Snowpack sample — Rabbit Ears Pass, Jackson County, Colorado, USA (12/17/25, 1:08 PM MST)
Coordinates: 40.387, -106.625
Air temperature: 34 °F
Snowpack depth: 46 cm
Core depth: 40 cm
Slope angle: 6°, slope face: 165°
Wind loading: medium
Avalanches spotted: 0
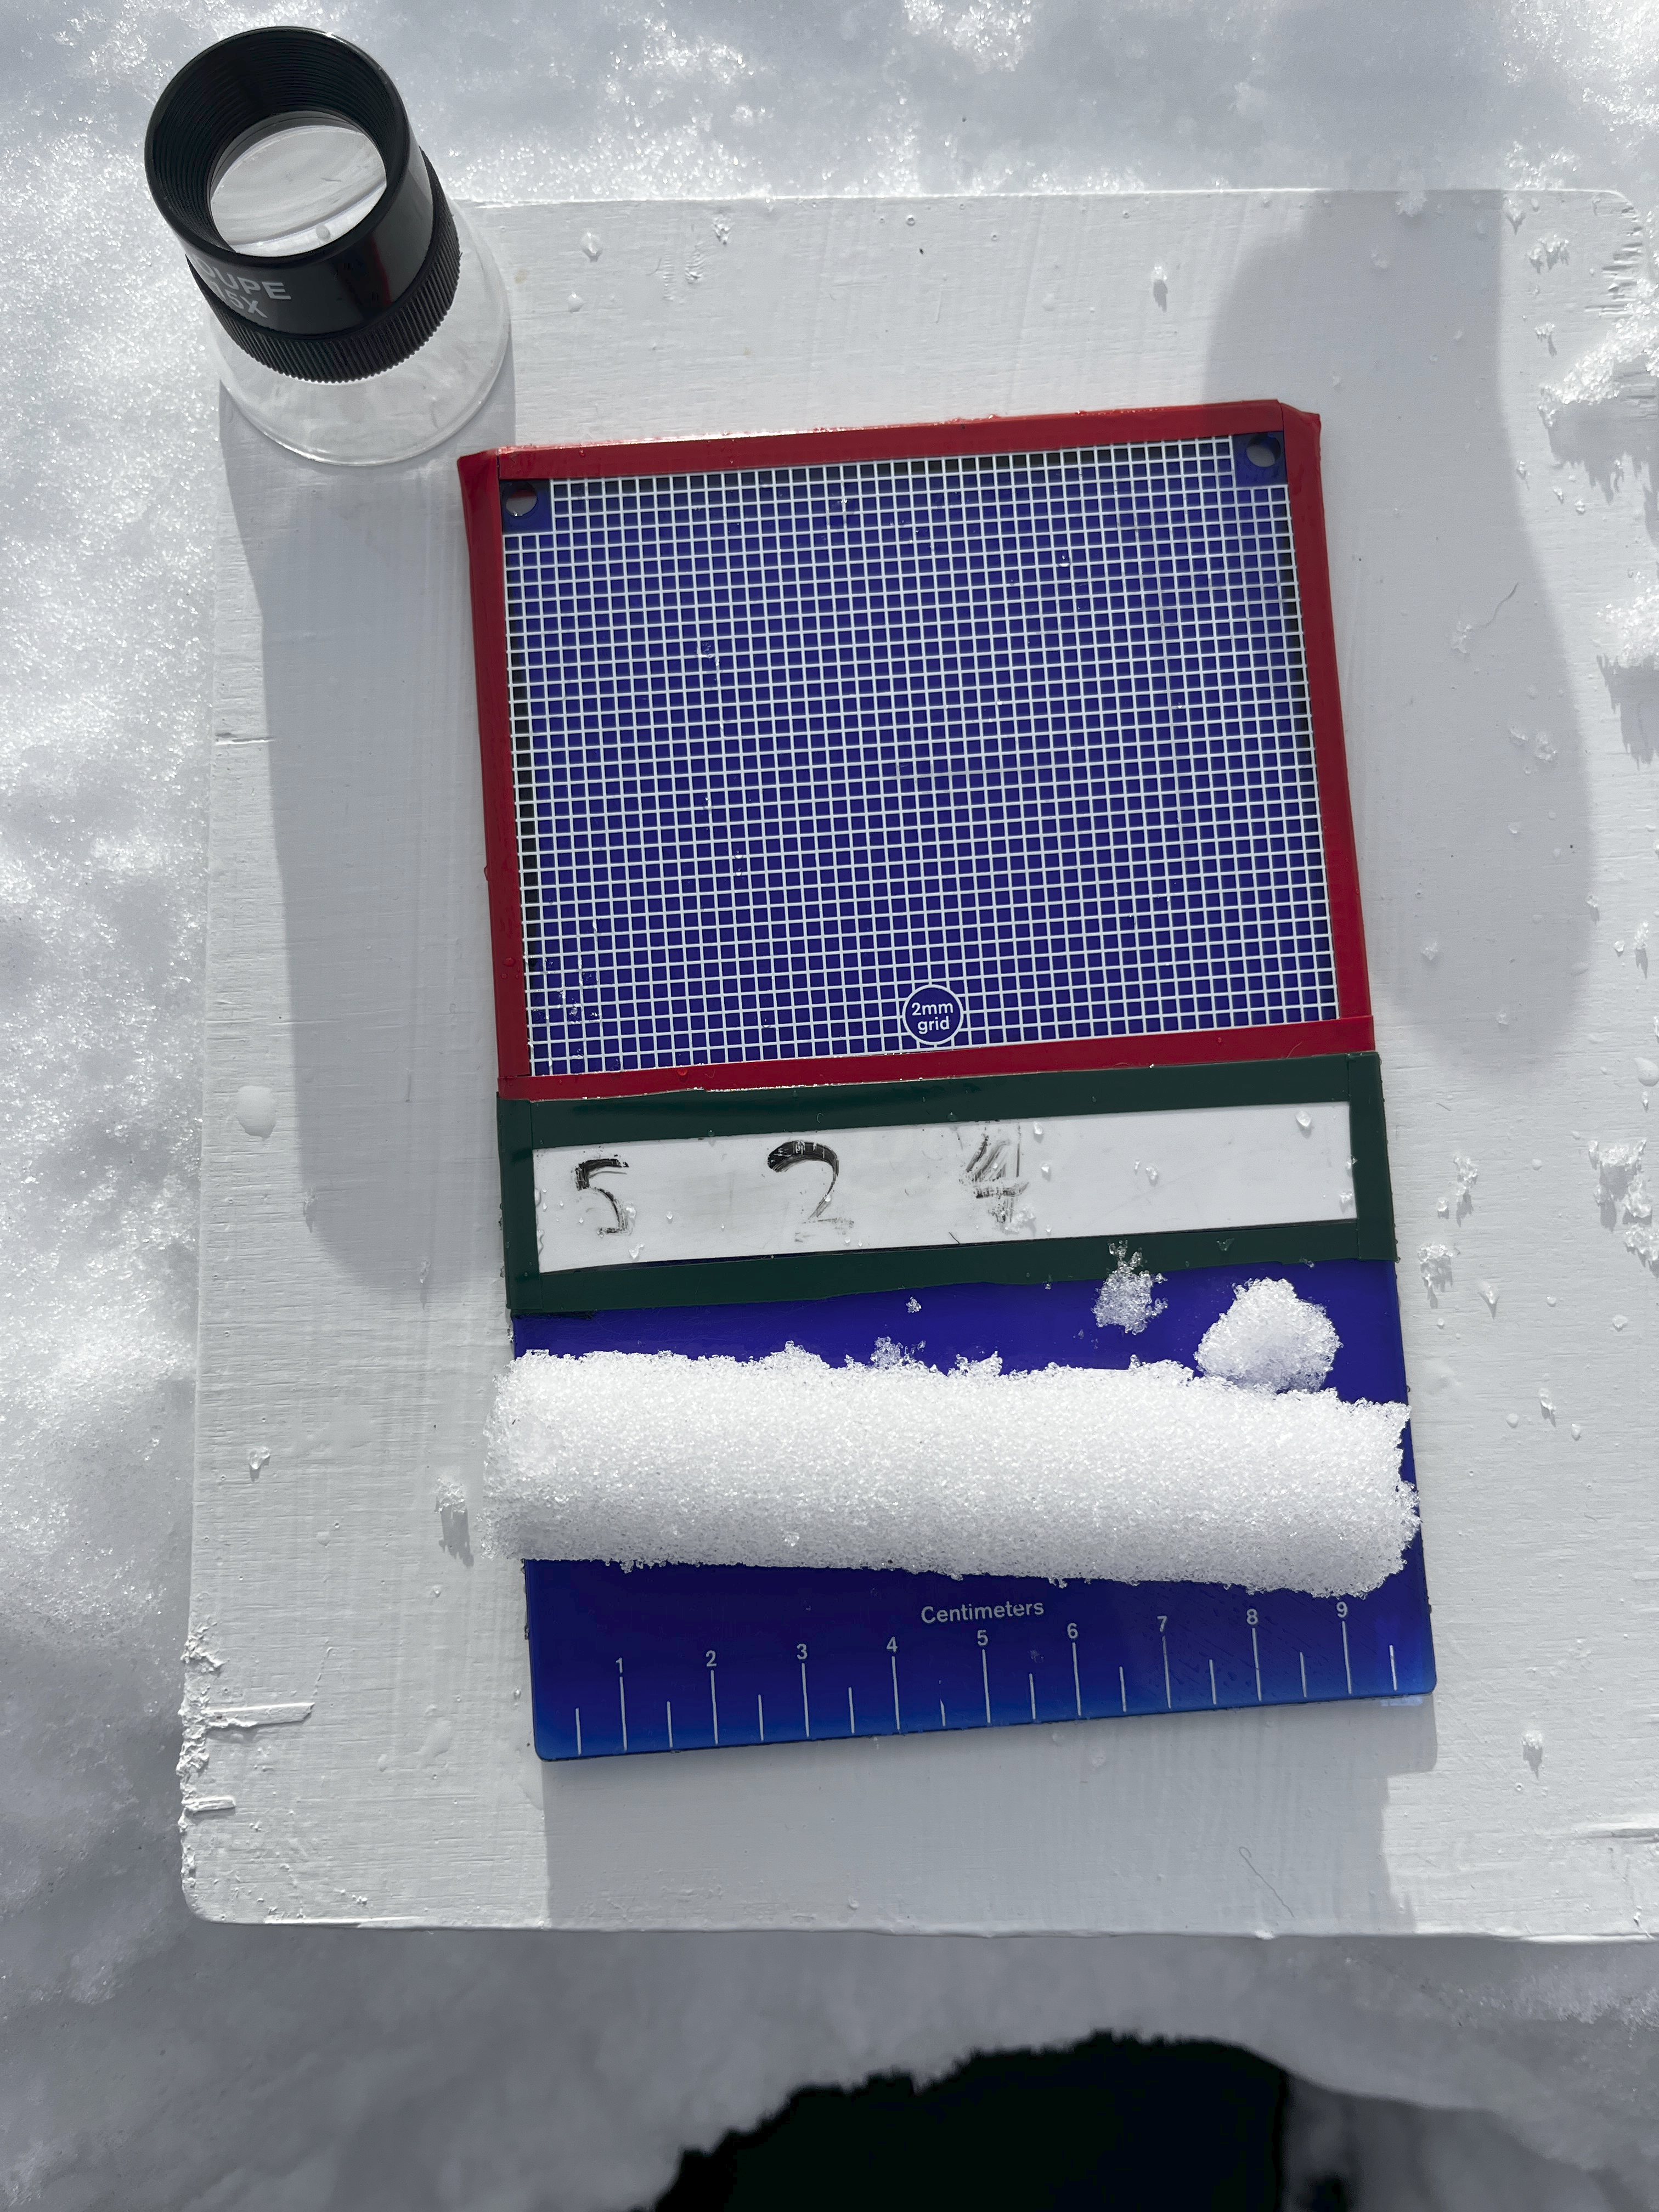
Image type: crystal_card
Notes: No avalanches spotted nearby, although collected in a meadowy area with minimal risk on this face of the pass.